Field crop: maize
Growth stage: 2
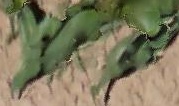
Species: maize